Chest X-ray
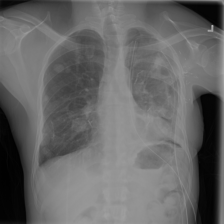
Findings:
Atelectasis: negative
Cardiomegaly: negative
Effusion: negative
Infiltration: negative
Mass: positive
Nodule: negative
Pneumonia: negative
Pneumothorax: positive
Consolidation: negative
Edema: negative
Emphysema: negative
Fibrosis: negative
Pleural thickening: negative
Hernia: negative